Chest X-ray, PA view. Patient: 43 years old, sex F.
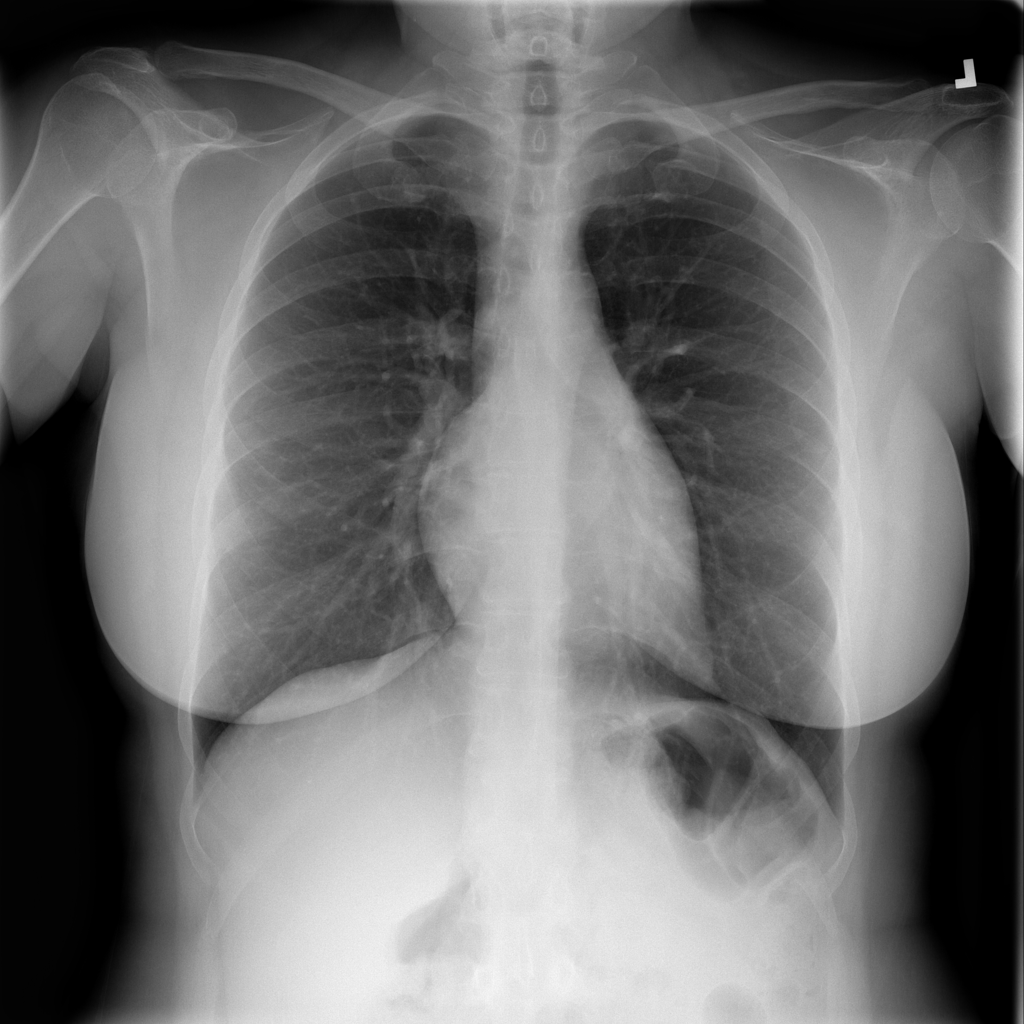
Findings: No Finding